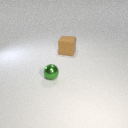
large brown rubber cube behind small green metal sphere